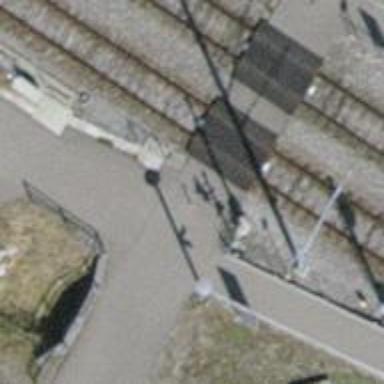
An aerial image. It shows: Crossing for the railway.